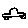
Label: car